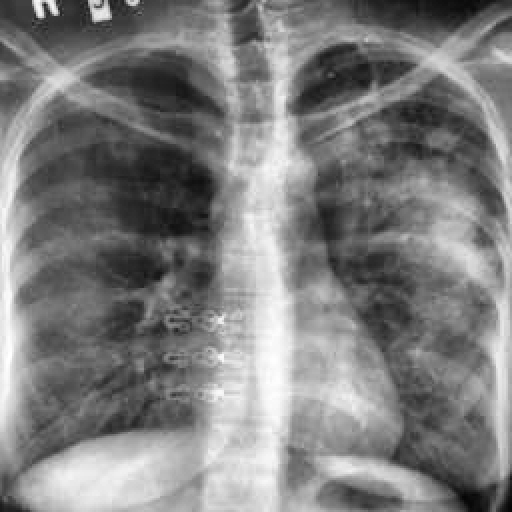
Finding: TUBERCULOSIS